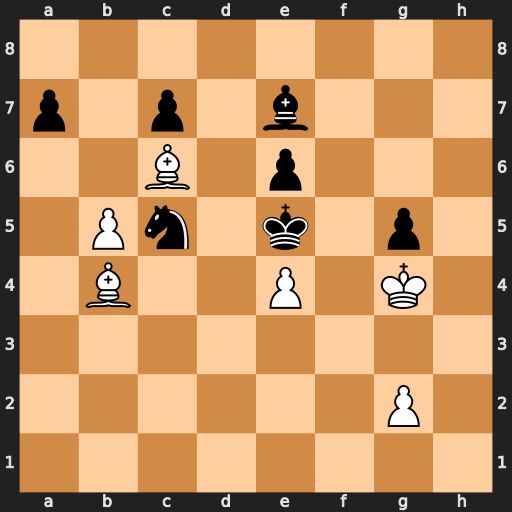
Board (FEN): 8/p1p1b3/2B1p3/1Pn1k1p1/1B2P1K1/8/6P1/8
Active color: w
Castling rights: -
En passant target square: -
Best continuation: Bc3+ Kd6 e5#